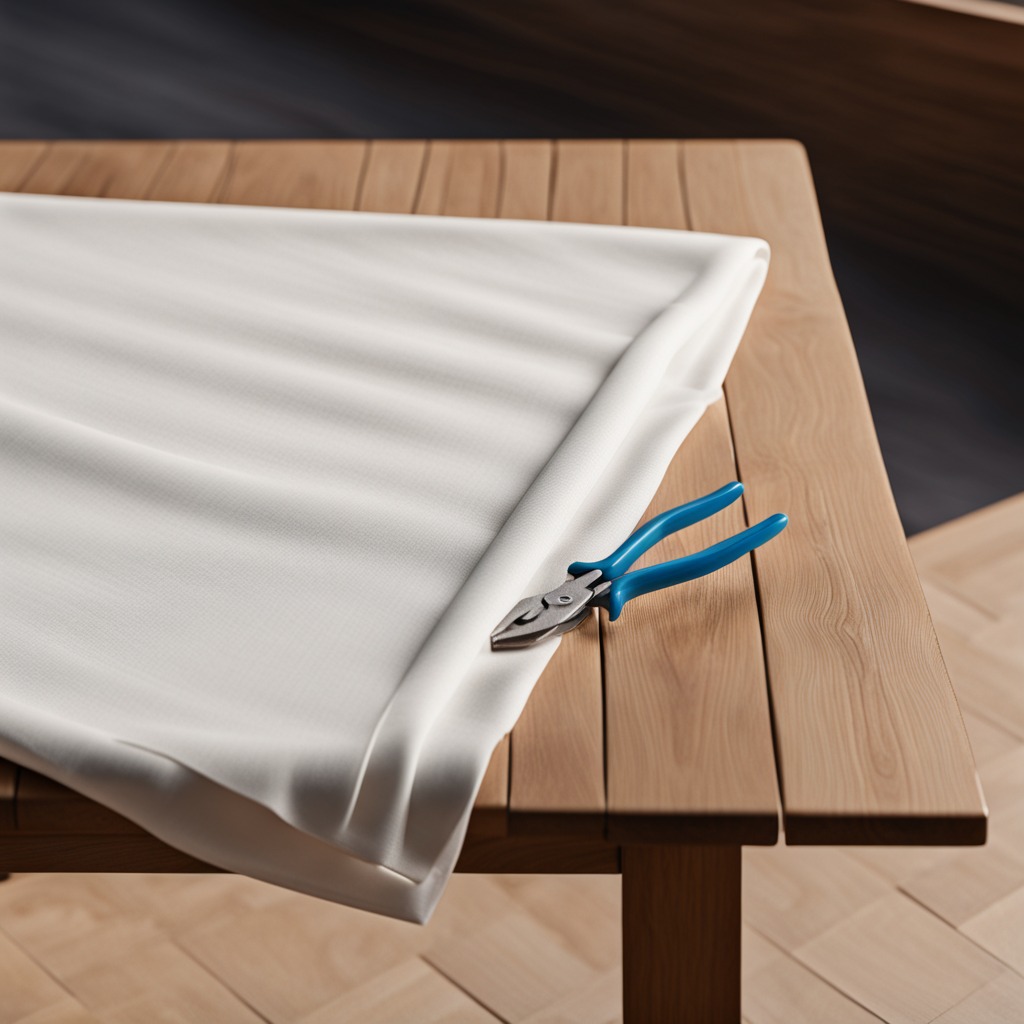
A plier lies on the wooden table.